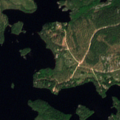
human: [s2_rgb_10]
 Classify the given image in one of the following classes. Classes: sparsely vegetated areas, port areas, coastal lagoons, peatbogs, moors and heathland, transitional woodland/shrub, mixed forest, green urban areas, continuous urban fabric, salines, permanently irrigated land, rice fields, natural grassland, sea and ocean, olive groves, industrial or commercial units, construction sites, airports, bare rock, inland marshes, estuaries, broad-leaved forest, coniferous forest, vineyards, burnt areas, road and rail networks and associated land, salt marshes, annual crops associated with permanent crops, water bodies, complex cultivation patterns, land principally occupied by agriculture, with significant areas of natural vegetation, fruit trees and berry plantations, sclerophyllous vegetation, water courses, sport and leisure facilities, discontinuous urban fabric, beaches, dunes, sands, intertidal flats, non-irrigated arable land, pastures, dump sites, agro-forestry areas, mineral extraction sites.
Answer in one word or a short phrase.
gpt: coniferous forest, water bodies